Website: home-depot
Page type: customer-info-address
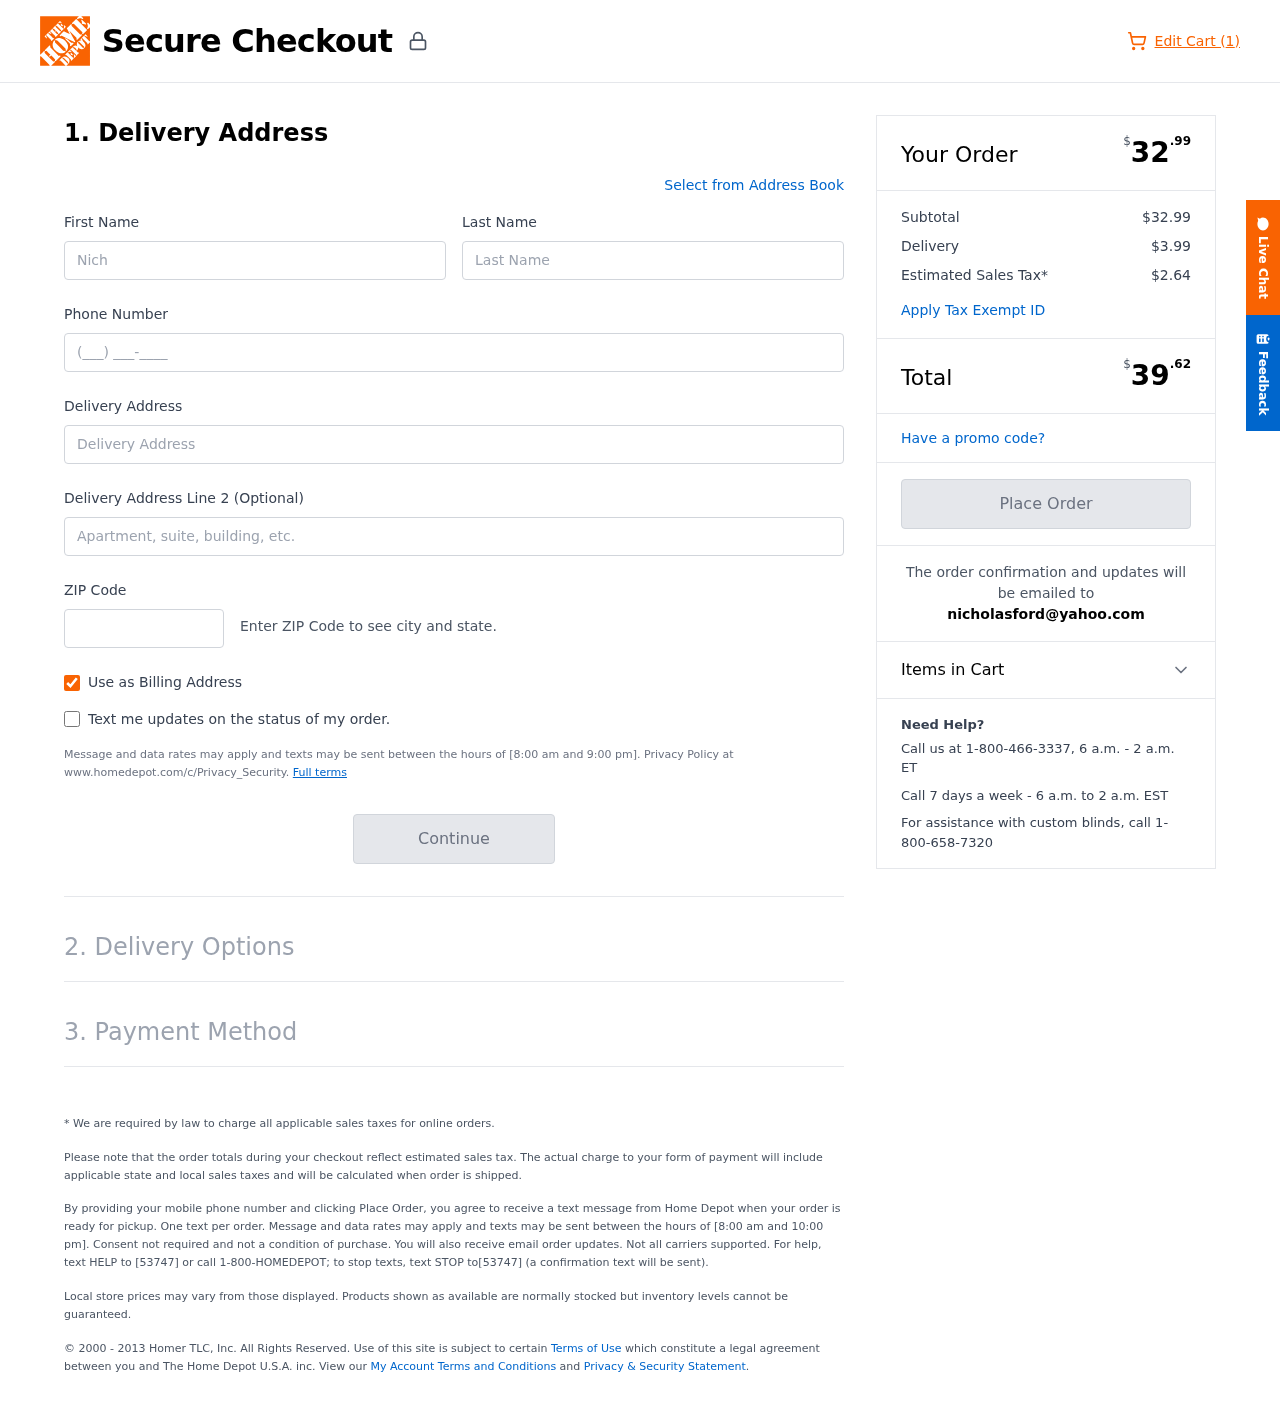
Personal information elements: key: PII_EMAIL
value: nicholasford@yahoo.com
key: PII_FIRSTNAME
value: Nicholas
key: PII_LASTNAME
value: Ford
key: PII_PHONE
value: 6072961440
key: PII_POSTCODE
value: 22765
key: PII_STREET
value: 18298 West Ford
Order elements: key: ORDER_NUM_ITEMS
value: Edit Cart (1)
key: ORDER_SUBTOTAL_HEADER
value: $32.99
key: ORDER_SUBTOTAL
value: $32.99
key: ORDER_SHIPPING_COST
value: $3.99
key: ORDER_TAX
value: $2.64
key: ORDER_TOTAL2
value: $39.62